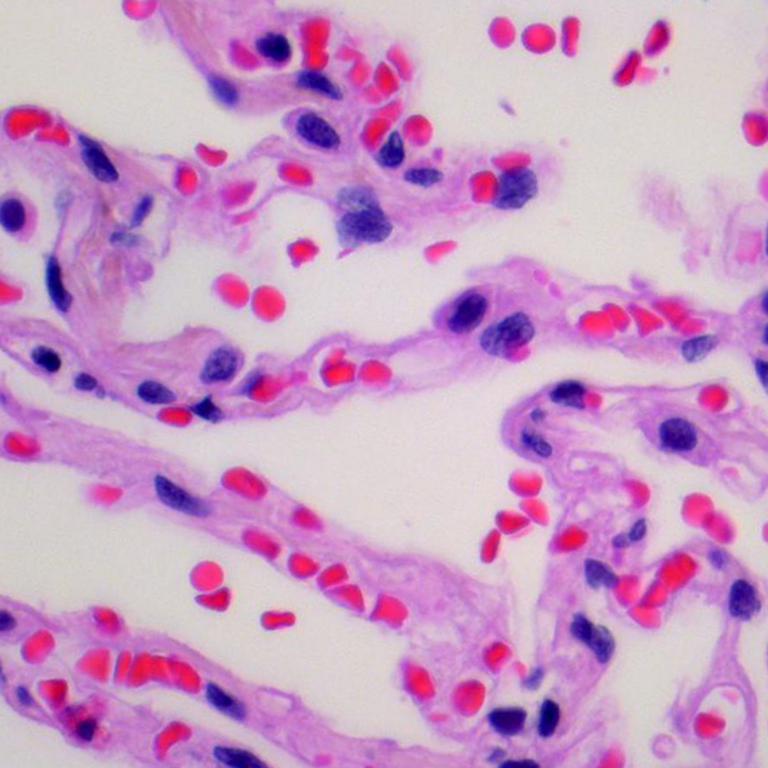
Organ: lung
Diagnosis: benign